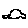
Label: car